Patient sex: M
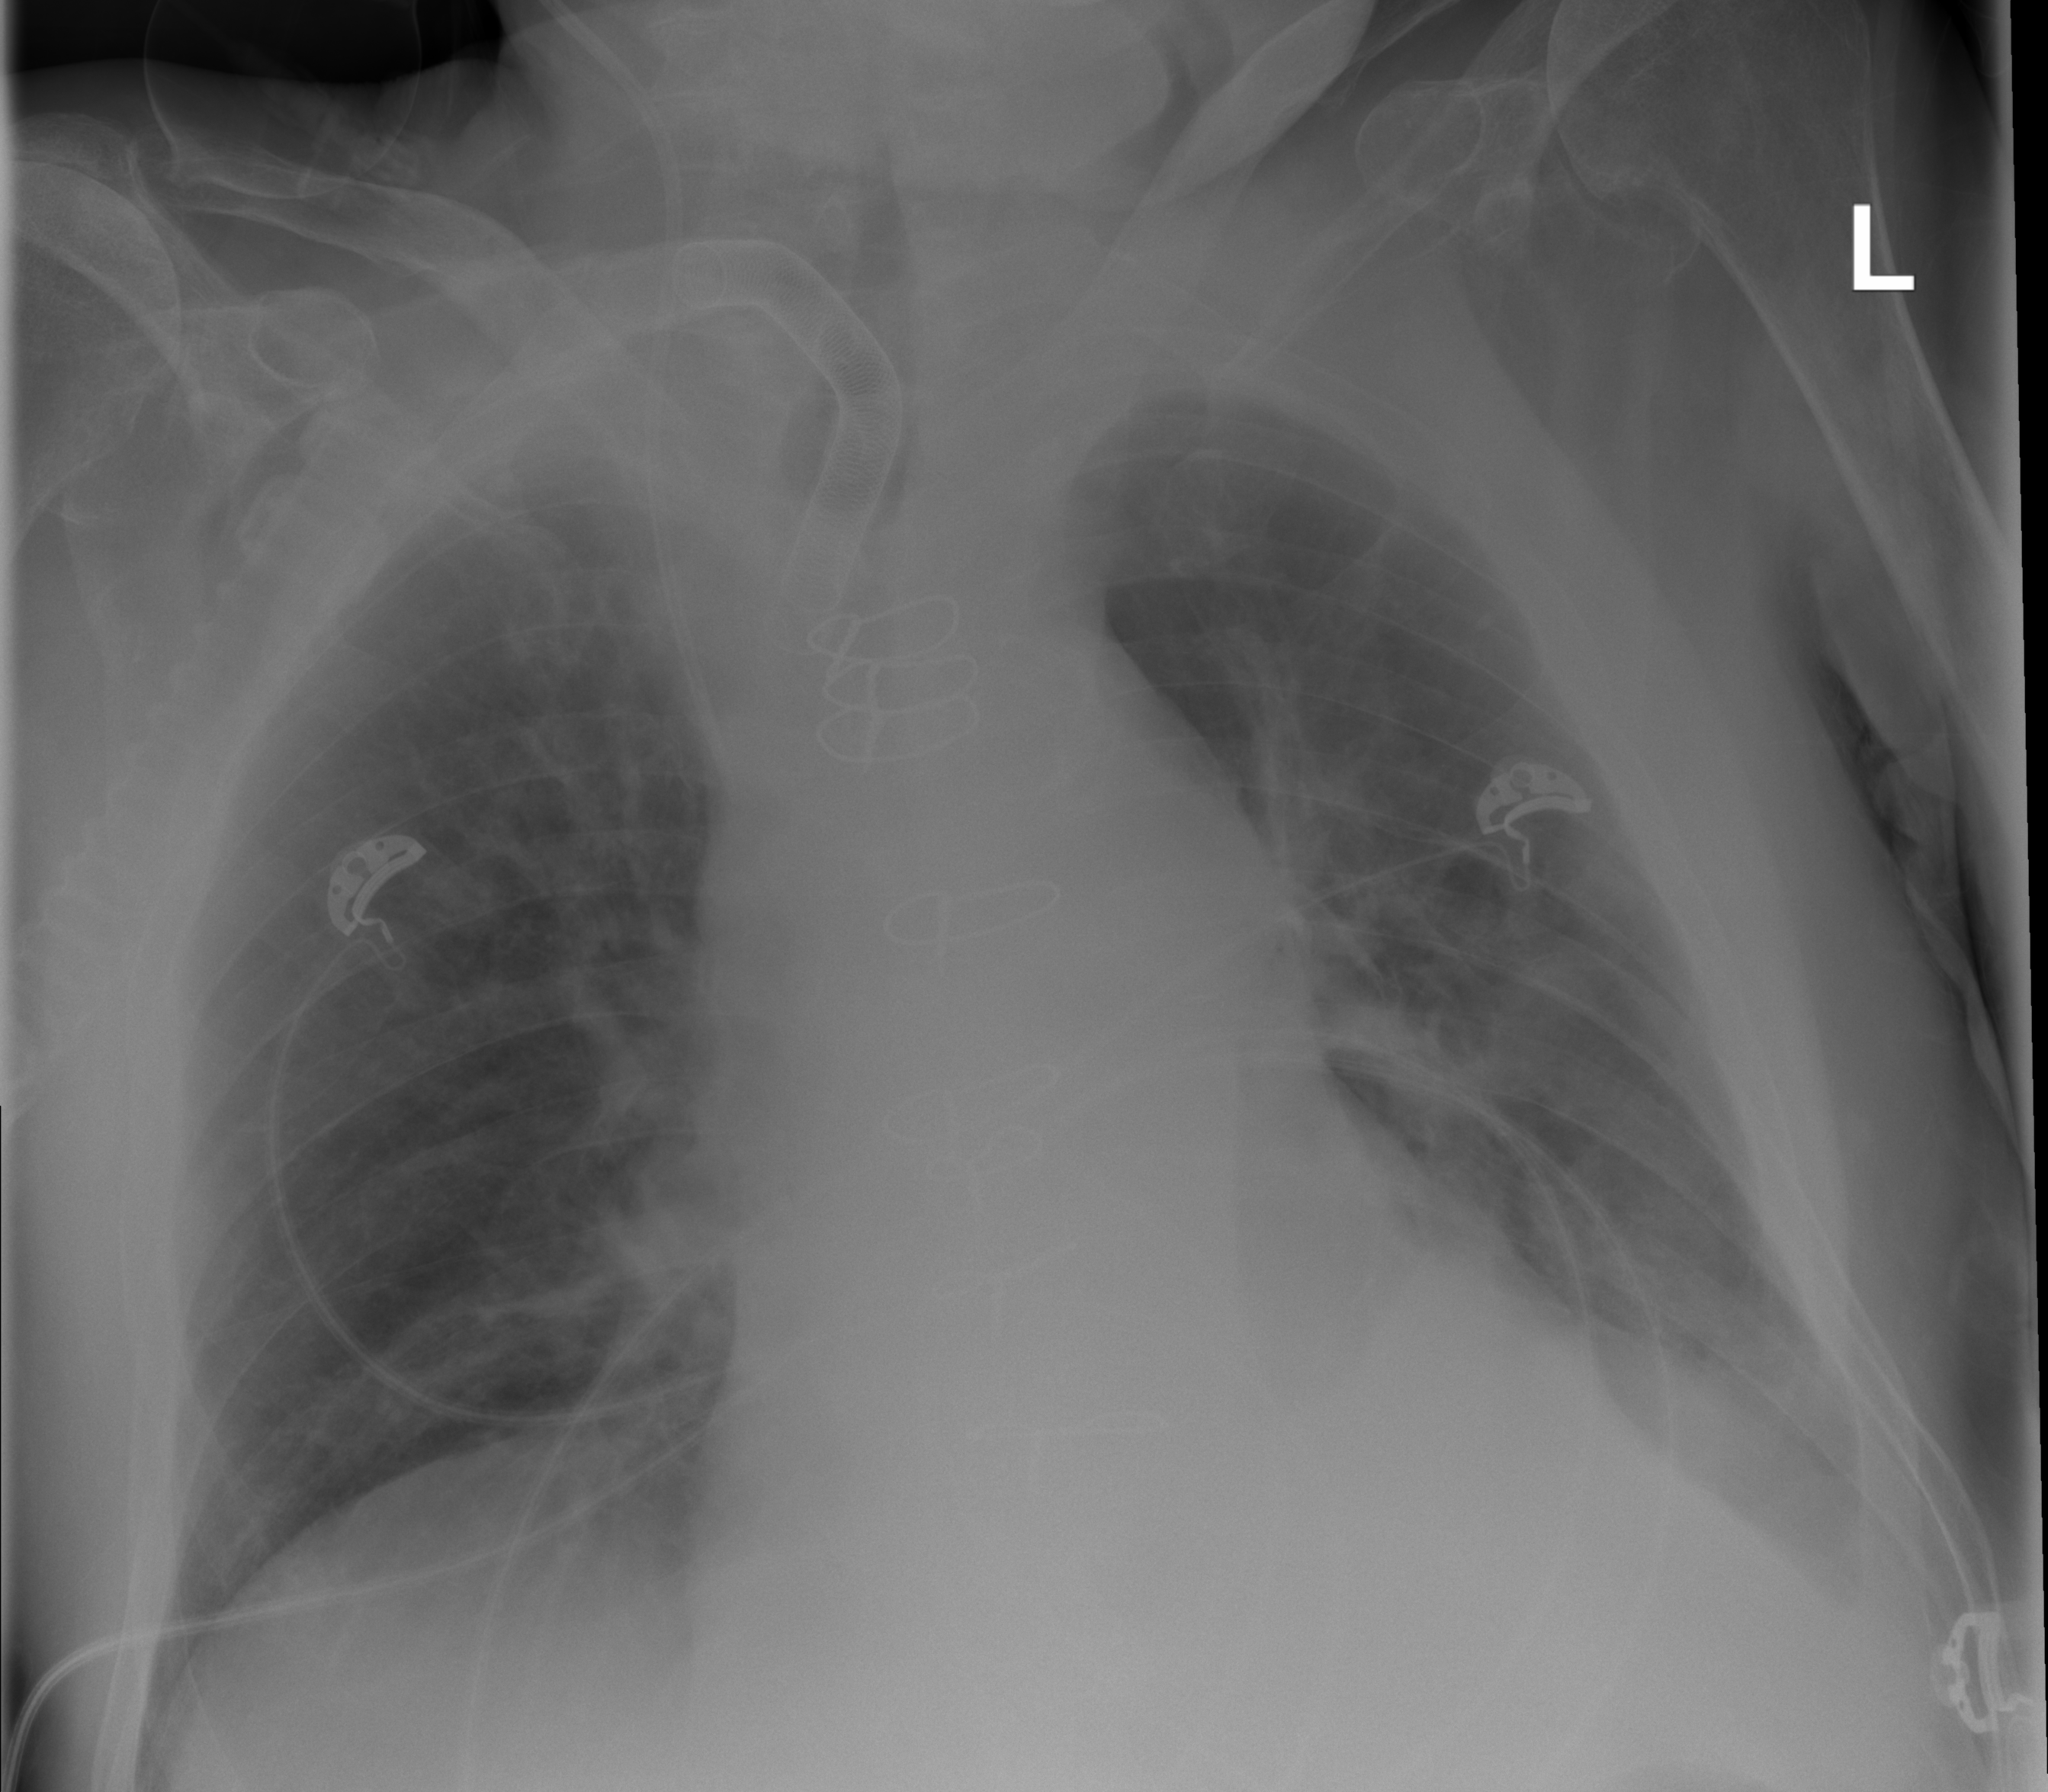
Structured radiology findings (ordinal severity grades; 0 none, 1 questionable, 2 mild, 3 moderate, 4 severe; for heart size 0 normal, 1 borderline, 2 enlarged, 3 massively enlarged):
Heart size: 2
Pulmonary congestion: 2
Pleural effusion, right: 0
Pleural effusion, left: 2
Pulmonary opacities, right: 0
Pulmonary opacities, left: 0
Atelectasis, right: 2
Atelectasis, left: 2